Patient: sex M, age 43
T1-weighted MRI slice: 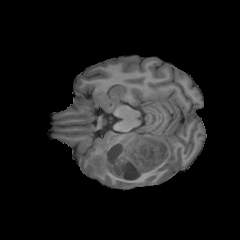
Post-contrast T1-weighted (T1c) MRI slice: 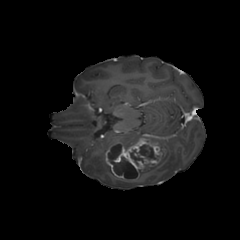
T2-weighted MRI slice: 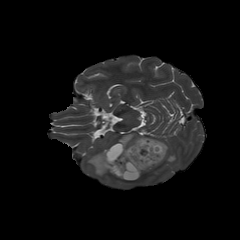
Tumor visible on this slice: yes
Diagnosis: Glioblastoma, IDH-wildtype
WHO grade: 4